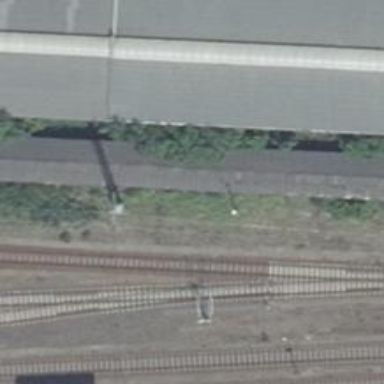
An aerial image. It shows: Abandoned railway.